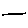
Label: line